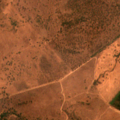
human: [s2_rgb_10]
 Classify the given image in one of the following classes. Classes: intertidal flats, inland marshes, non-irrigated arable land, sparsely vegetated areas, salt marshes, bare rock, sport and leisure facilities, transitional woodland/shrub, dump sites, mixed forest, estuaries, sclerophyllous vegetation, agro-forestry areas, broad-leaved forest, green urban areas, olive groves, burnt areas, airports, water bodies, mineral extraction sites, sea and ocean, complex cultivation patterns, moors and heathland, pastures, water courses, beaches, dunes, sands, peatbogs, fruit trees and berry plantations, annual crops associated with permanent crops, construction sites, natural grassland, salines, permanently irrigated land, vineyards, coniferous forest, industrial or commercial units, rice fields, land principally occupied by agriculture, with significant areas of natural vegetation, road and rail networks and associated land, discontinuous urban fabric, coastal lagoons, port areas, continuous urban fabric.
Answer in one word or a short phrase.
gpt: permanently irrigated land, agro-forestry areas, sclerophyllous vegetation